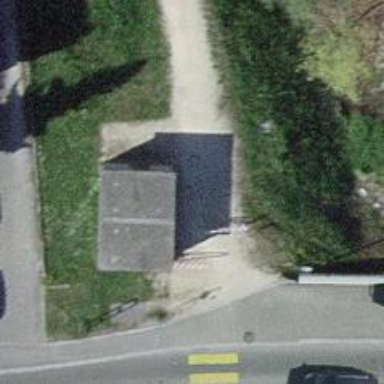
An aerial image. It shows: Cycle barrier.